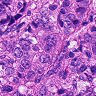
Metastatic tissue present: yes